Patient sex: M
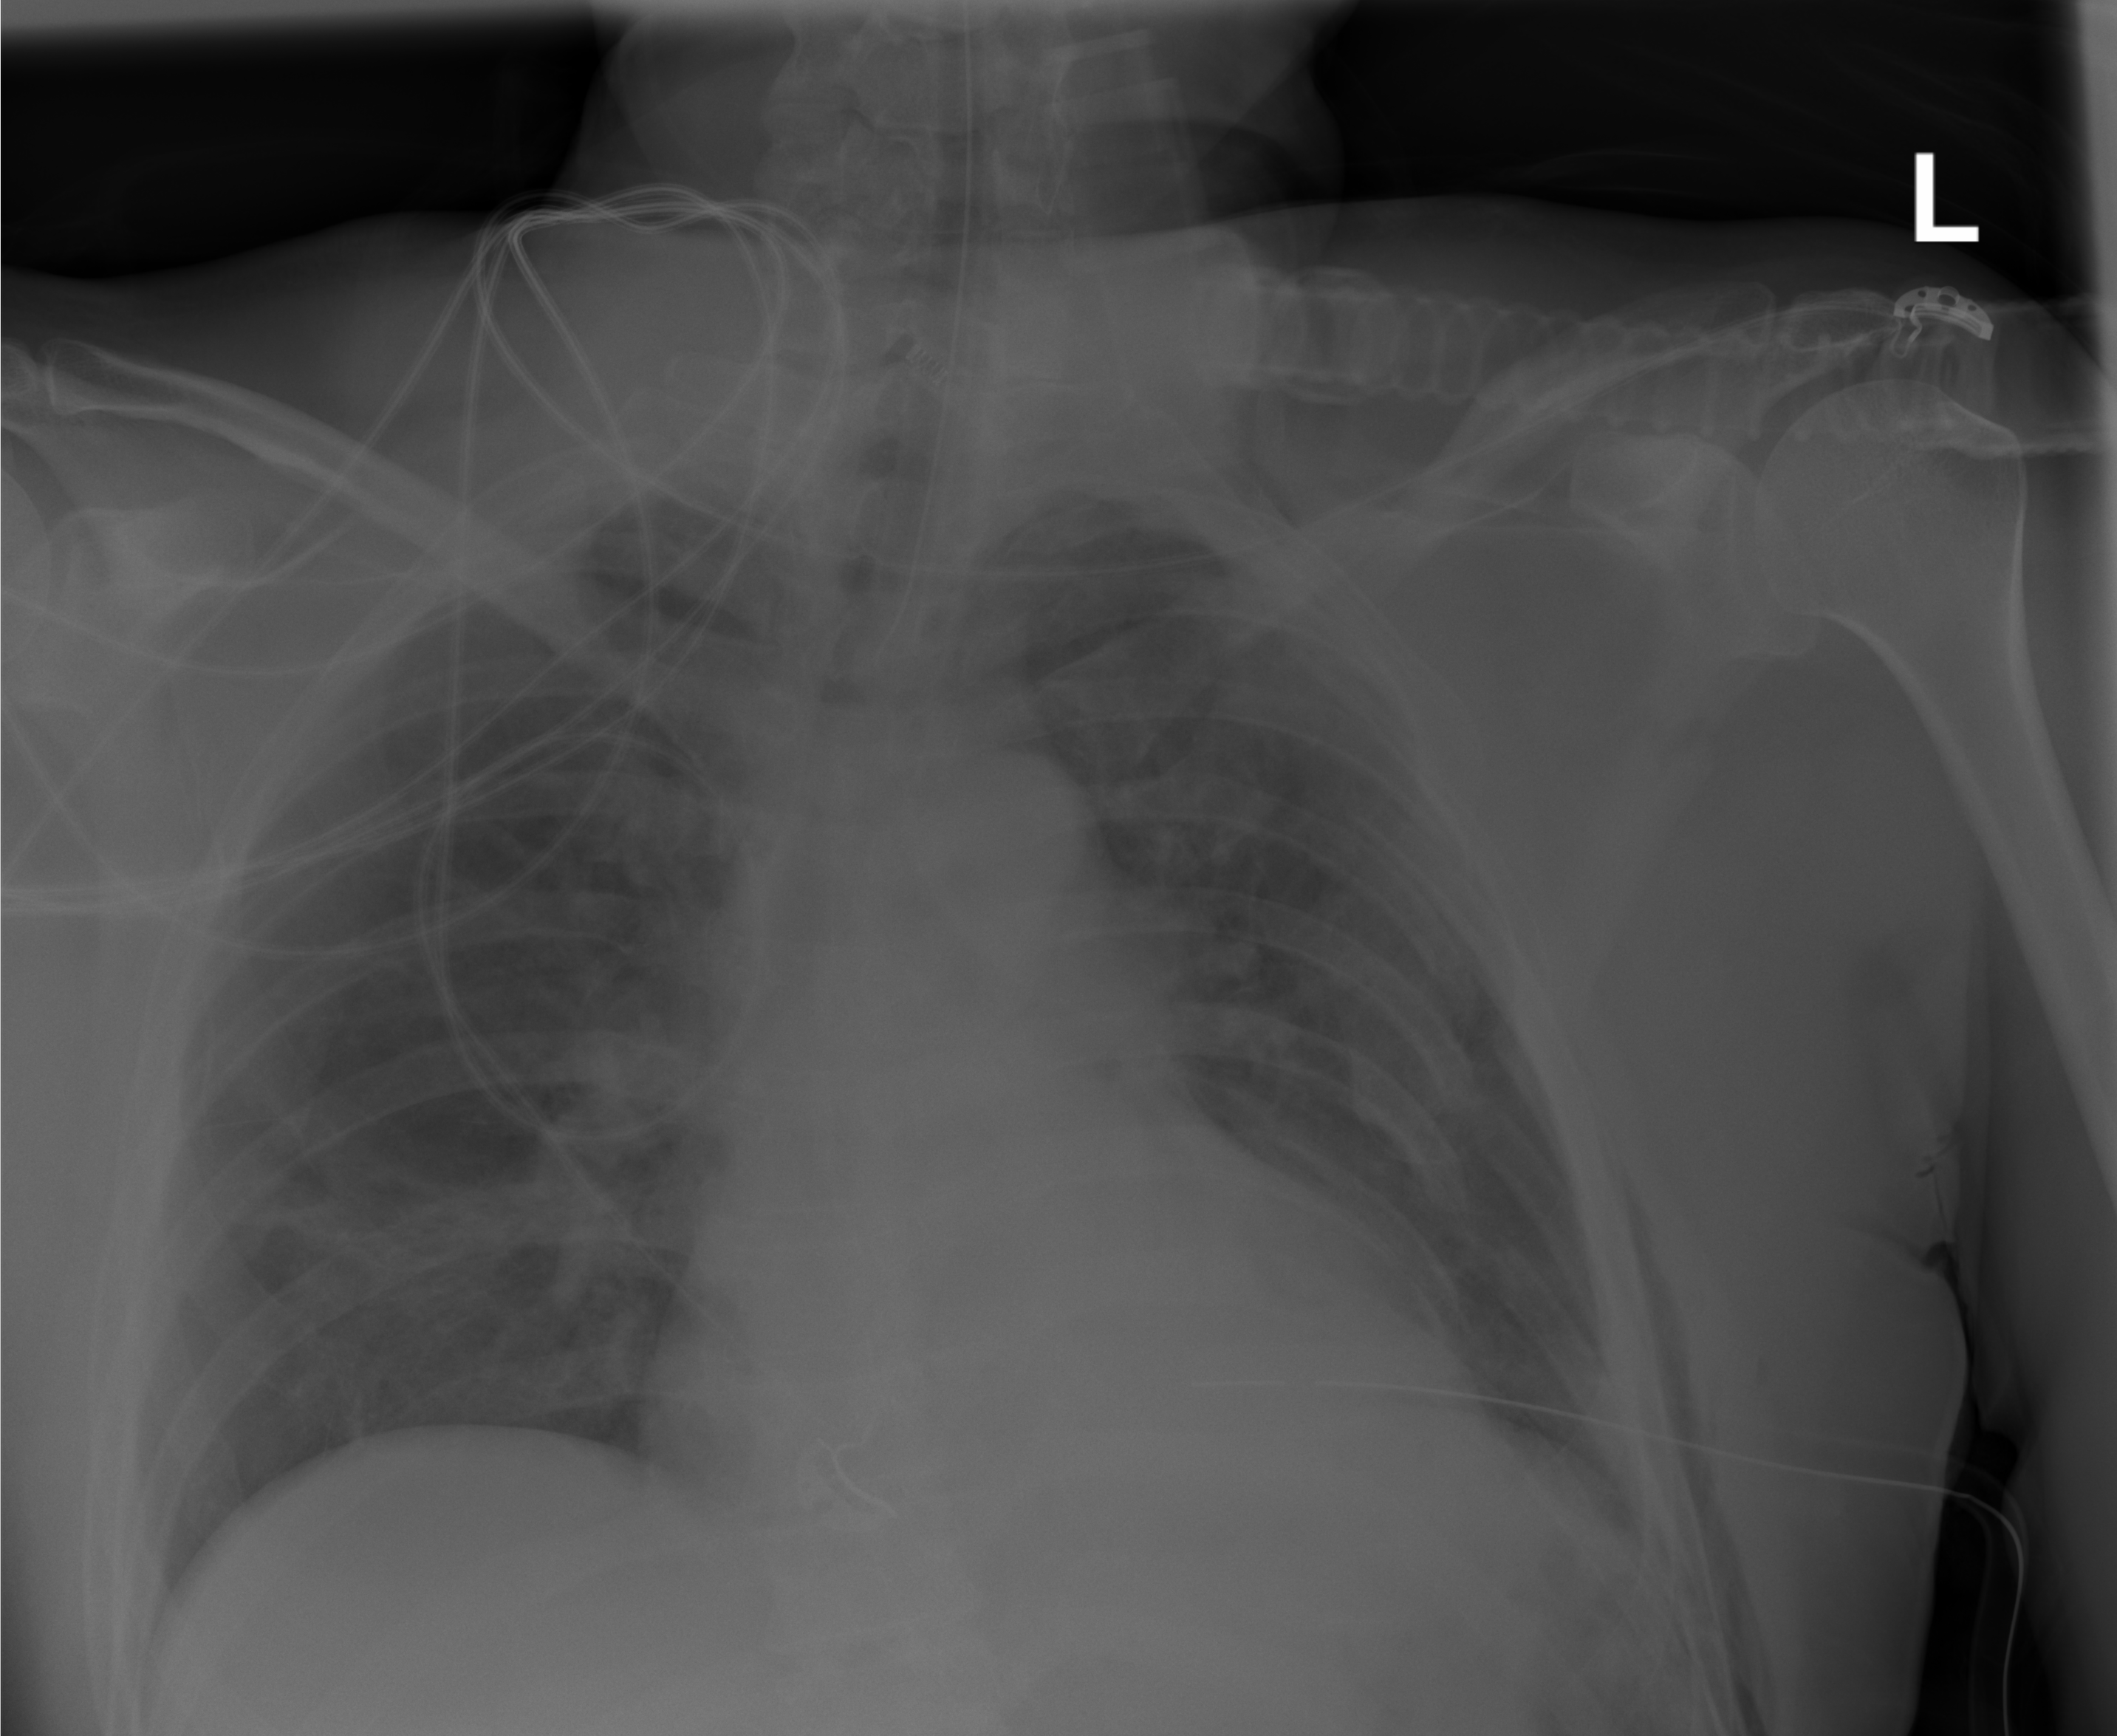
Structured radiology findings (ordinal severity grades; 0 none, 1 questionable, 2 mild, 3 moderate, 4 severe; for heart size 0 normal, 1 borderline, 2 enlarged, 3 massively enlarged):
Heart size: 0
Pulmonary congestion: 0
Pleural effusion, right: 0
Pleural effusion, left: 0
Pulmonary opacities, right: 0
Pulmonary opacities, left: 0
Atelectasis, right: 0
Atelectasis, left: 2